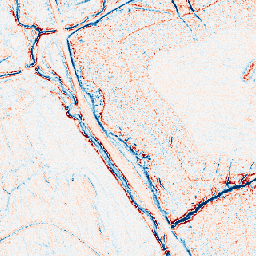
Category: edge_preserving
Decomposition family: anisotropic_diffusion
Decomposition parameters: iterations: 5
kappa: 100
gamma: 0.15
Upsampling method: nearest
Upsampling parameters: scale: 4
Upsampling scale: 4